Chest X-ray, PA view. Patient: 24 years old, sex M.
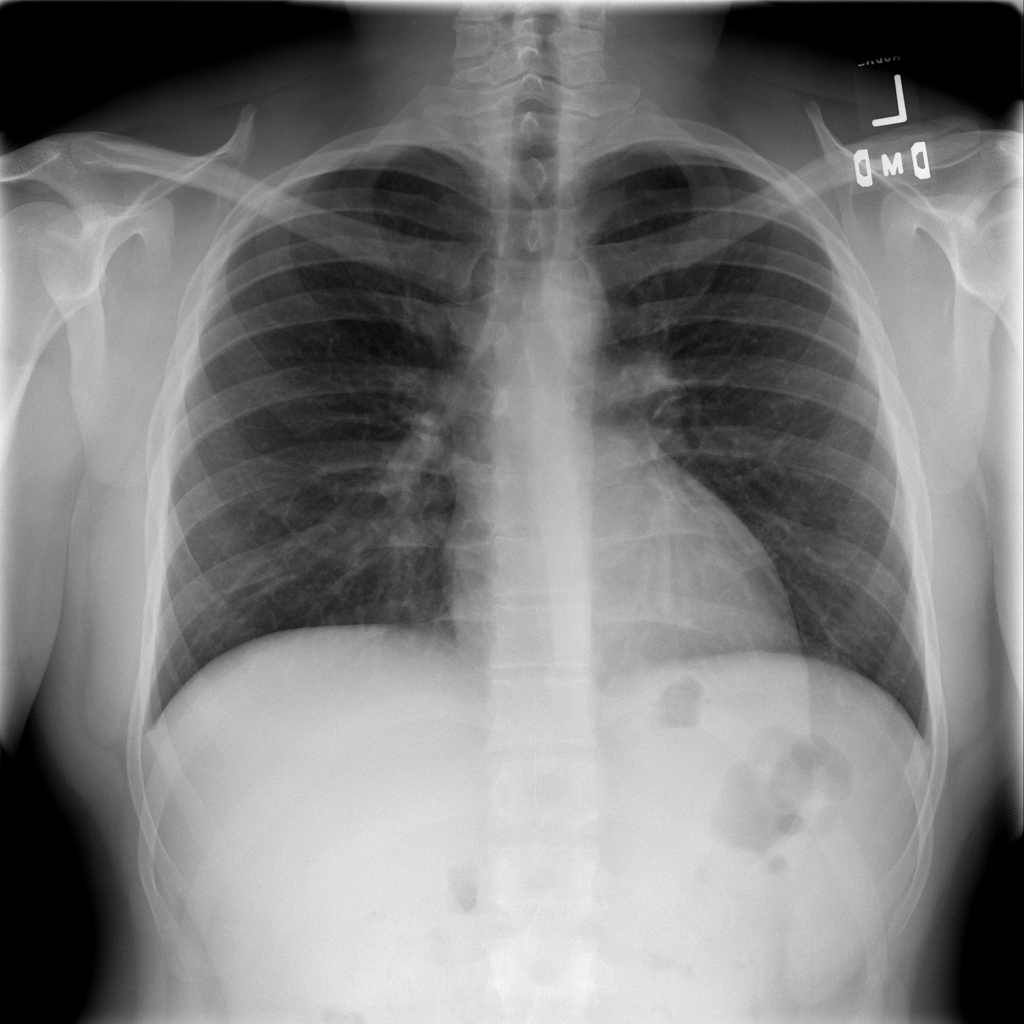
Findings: Atelectasis